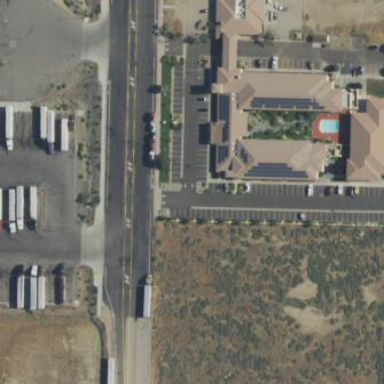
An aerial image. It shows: Motel with business center.